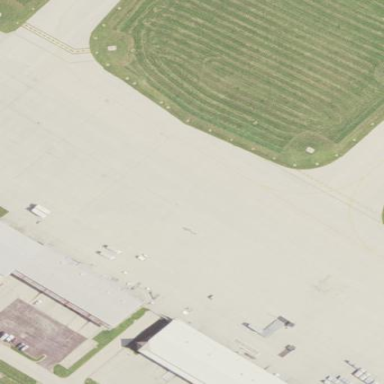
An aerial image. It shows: Apron at the airport.